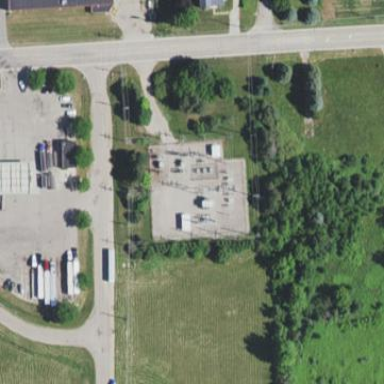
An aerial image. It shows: There is distribution substation enclosed by fence.